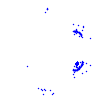
Particle: proton